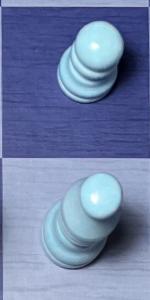
Label: Bishop_White